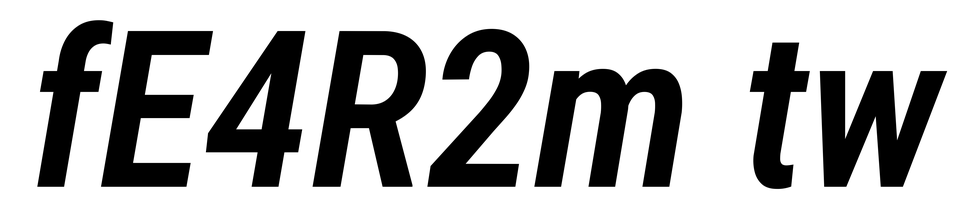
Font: Roboto-Italic_Condensed_SemiBold_Italic